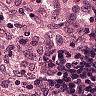
Metastatic tissue present: no